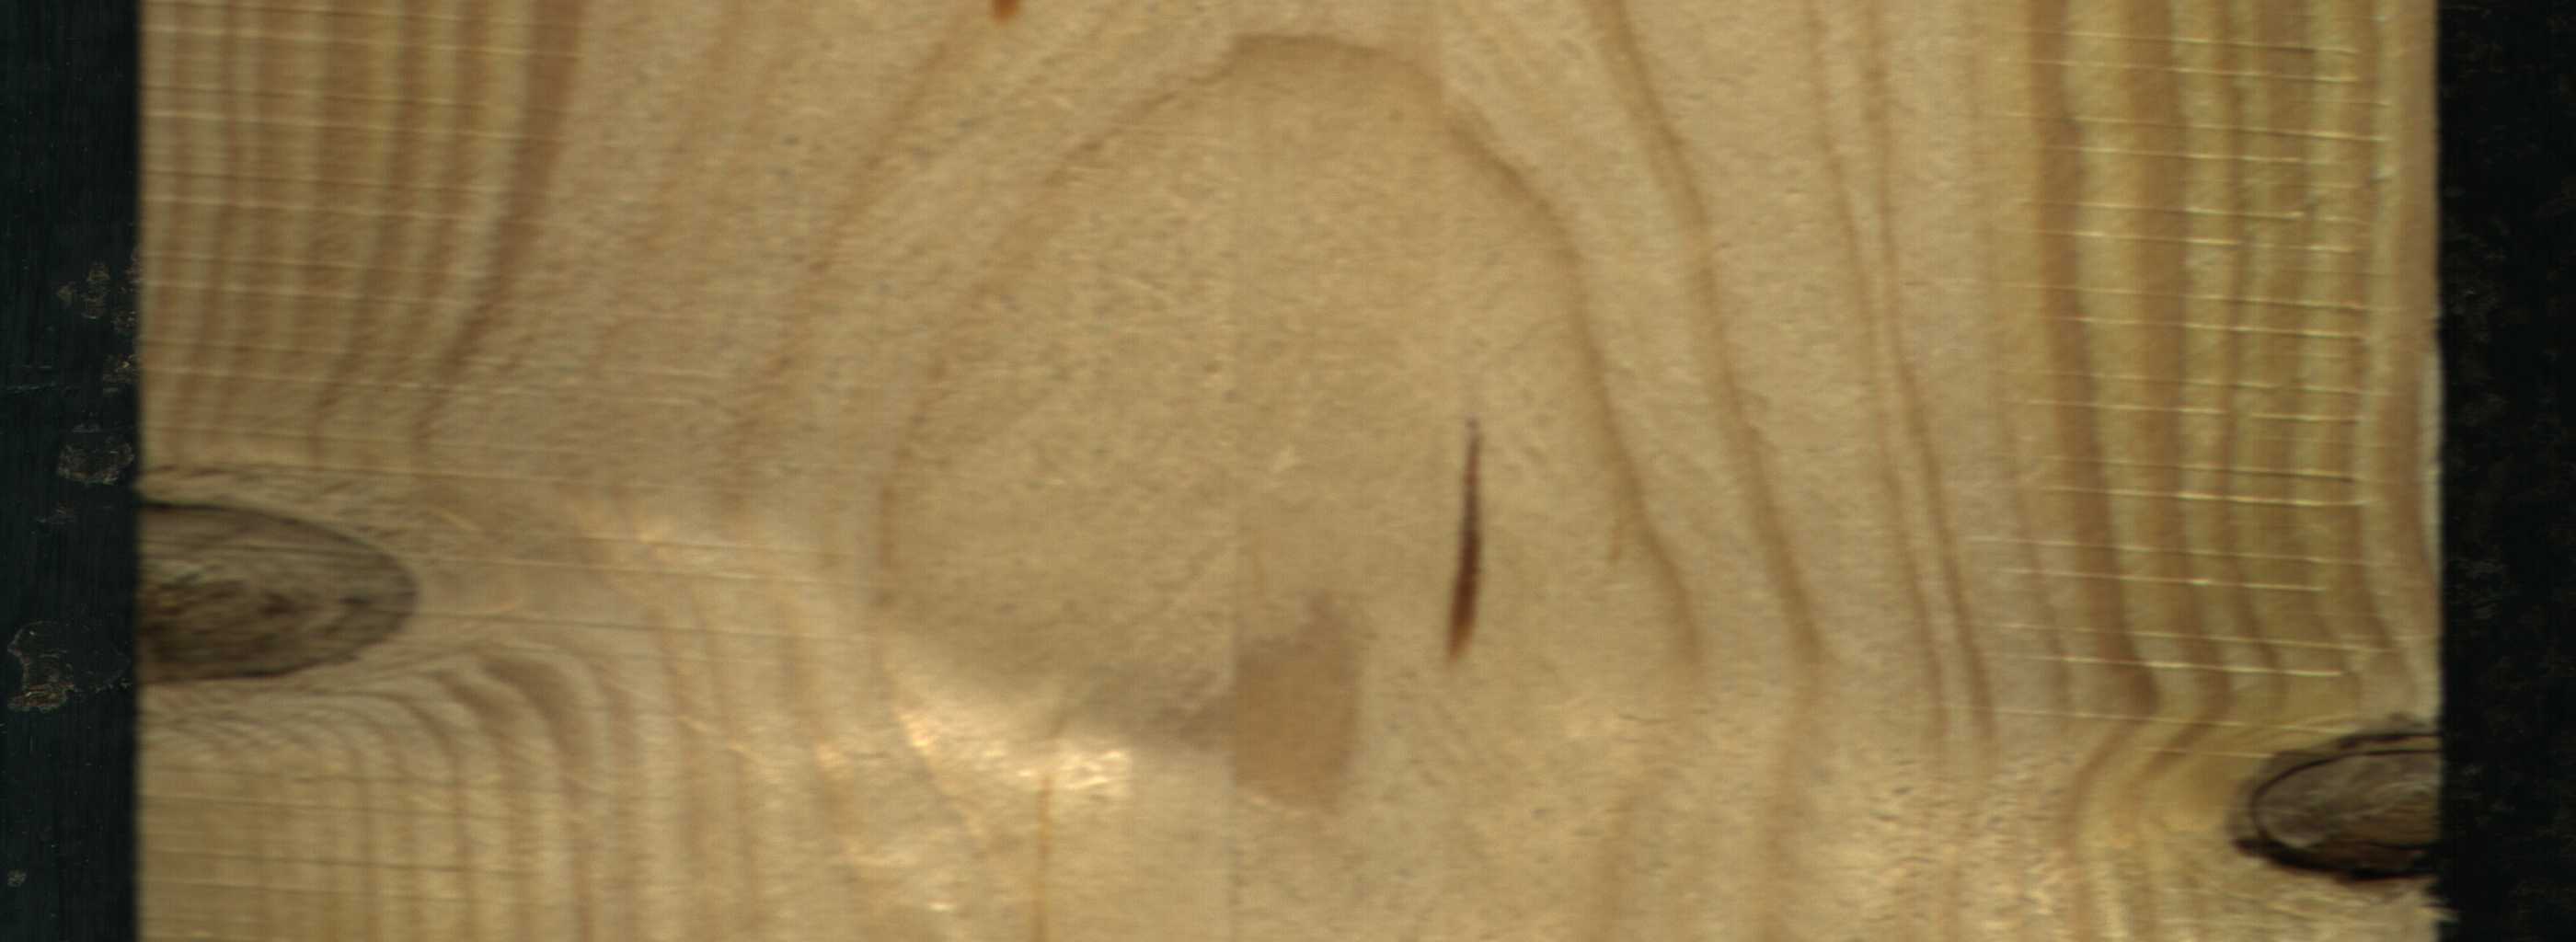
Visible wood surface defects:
resin
Dead_Knot
Dead_Knot